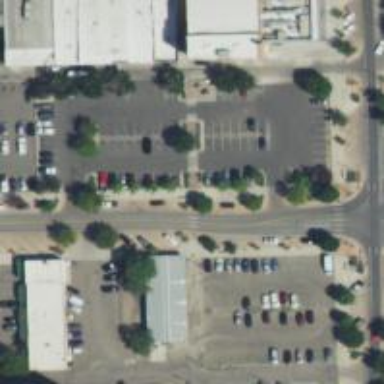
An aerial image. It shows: Parking space.